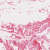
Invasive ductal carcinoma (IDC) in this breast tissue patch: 0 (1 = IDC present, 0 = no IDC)